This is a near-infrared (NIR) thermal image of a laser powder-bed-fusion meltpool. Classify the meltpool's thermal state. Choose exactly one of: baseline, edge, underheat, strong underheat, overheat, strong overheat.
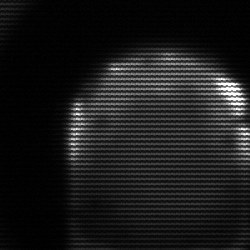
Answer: edge